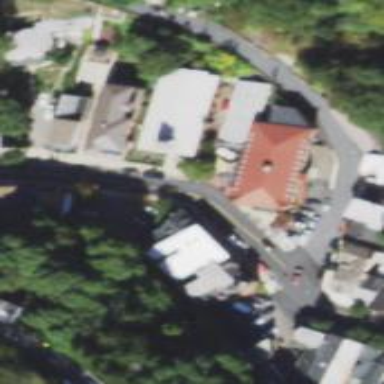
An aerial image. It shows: Arts centre.